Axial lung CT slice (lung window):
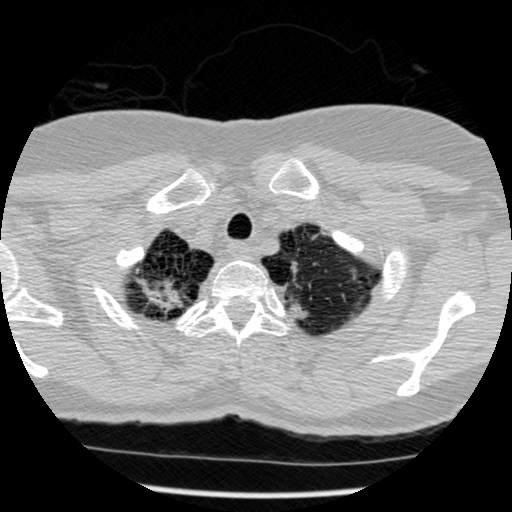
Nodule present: no